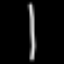
Label: line